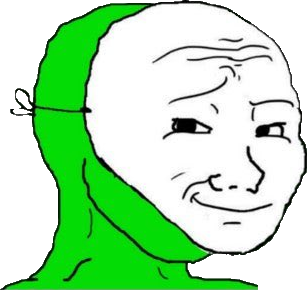
Label: 5_Smugjak